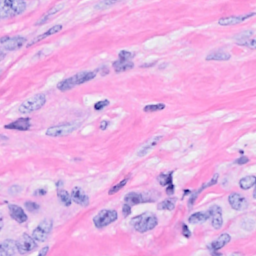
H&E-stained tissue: Breast